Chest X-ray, AP view. Patient: 16 years old, sex M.
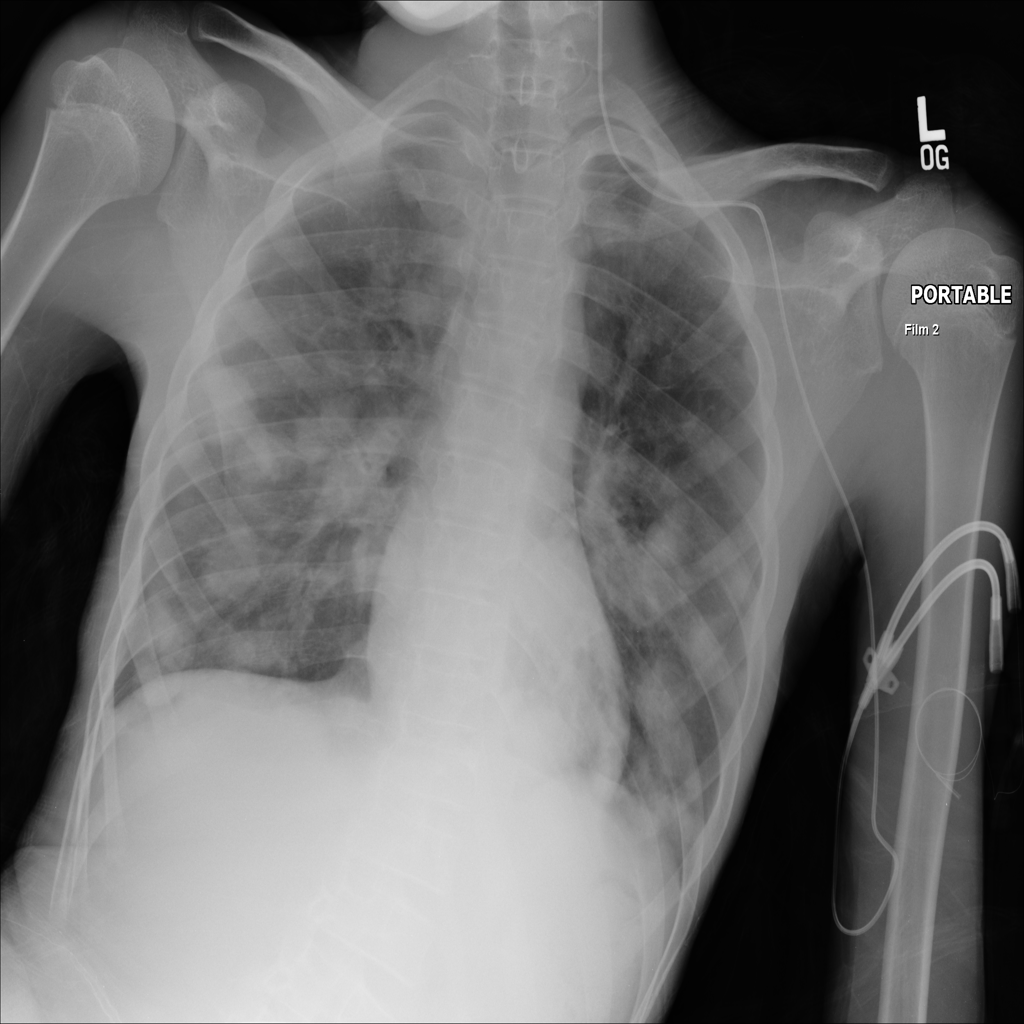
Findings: No Finding